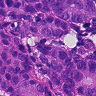
Metastatic tissue present: yes